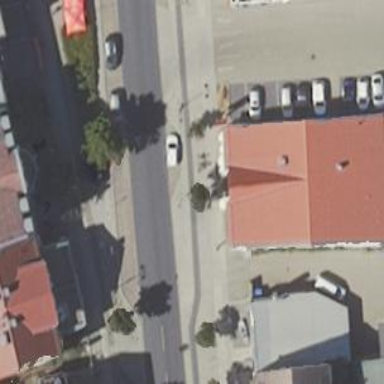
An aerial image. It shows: Building housing clothes shop.